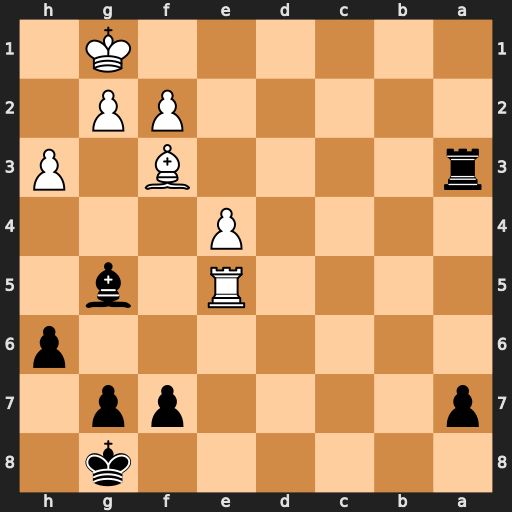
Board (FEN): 6k1/p4pp1/7p/4R1b1/4P3/r4B1P/5PP1/6K1
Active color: b
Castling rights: -
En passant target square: -
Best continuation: Ra1+ Kh2 Bf4+ g3 Bxe5